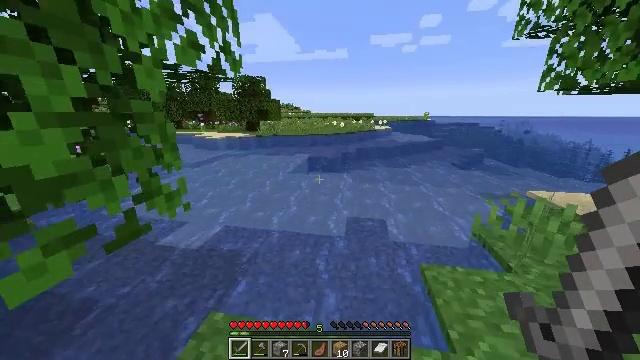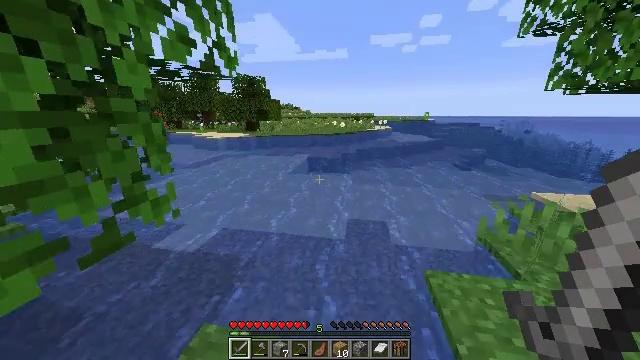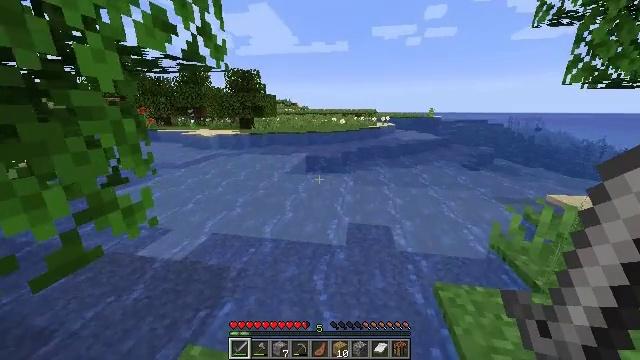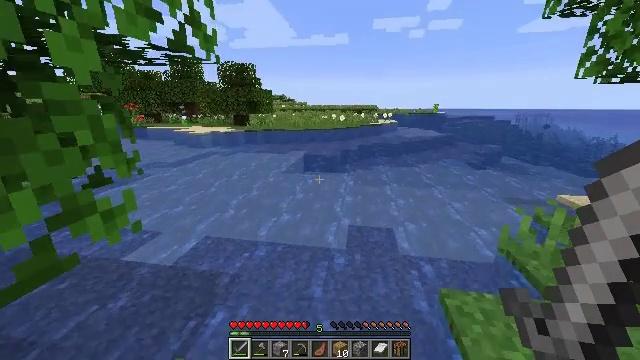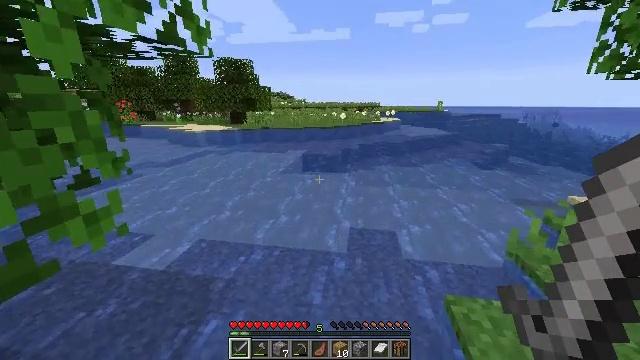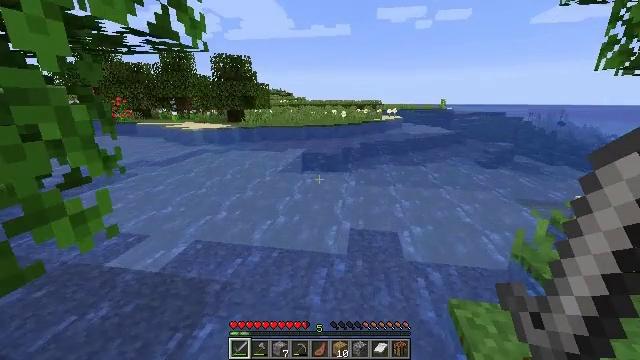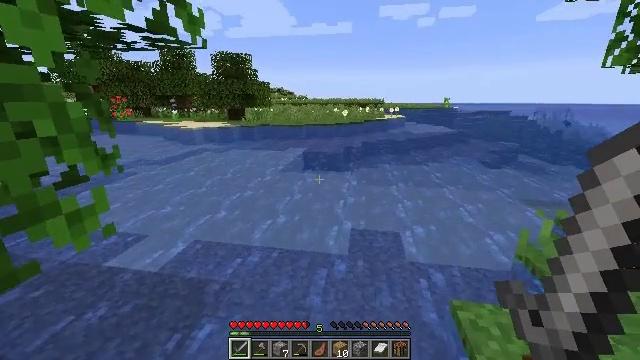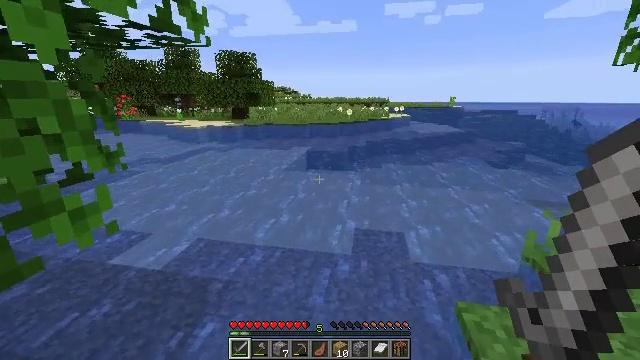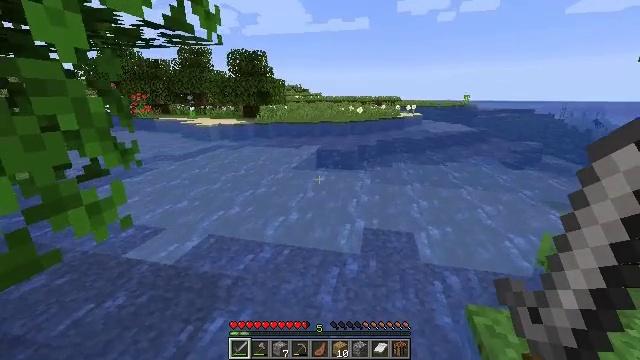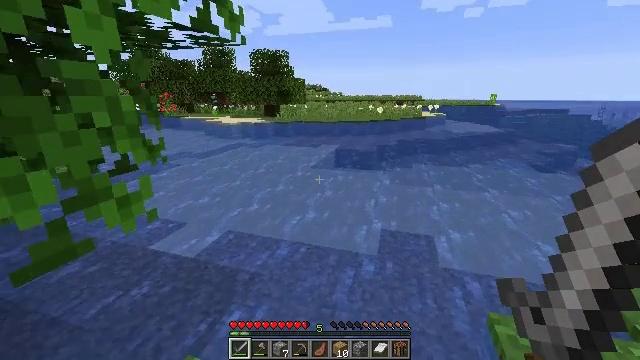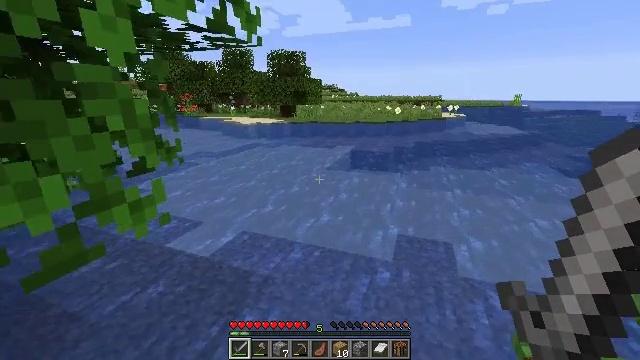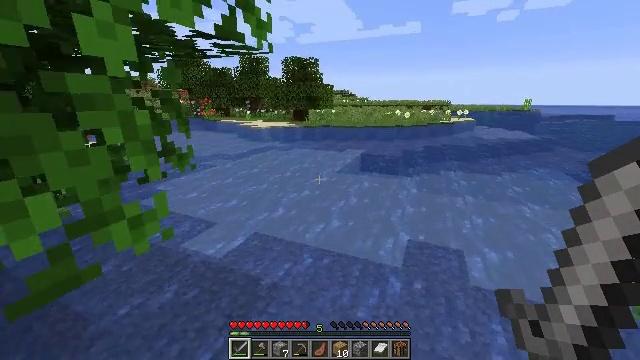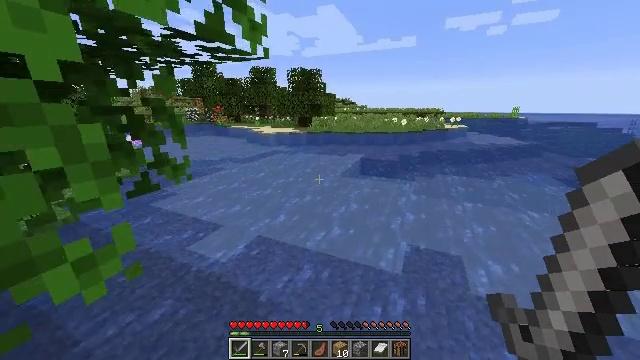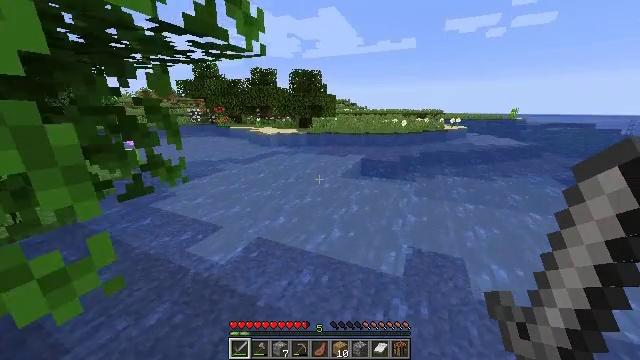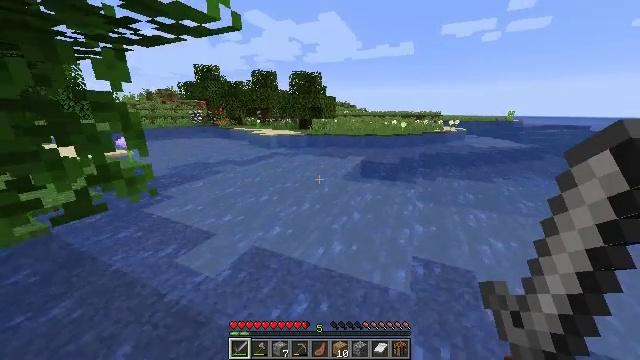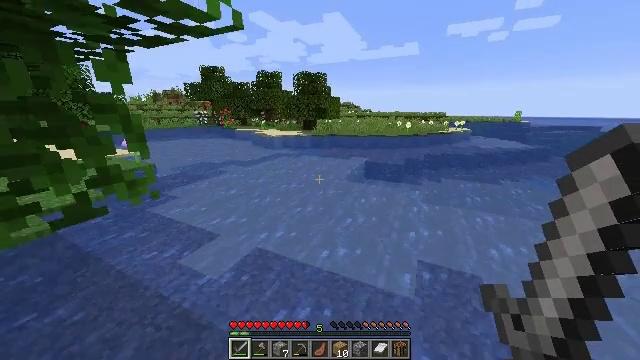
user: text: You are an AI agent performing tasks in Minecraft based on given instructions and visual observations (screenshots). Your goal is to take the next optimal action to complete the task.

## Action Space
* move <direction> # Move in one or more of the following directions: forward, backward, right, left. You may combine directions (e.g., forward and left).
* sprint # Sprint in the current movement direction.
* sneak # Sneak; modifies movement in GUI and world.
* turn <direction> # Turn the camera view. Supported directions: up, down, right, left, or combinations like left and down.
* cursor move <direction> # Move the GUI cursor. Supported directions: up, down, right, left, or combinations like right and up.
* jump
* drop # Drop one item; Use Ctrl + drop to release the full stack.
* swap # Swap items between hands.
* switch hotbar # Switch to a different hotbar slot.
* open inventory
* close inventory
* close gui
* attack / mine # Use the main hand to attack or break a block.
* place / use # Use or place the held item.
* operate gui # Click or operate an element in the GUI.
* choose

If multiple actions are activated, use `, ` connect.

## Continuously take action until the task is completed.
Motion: motion action
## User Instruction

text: Gather sugar cane for crafting.
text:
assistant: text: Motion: sprint
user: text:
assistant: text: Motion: sprint
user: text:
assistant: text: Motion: no_op
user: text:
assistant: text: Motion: no_op
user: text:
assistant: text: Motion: no_op
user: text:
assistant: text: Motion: no_op
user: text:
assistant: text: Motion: no_op
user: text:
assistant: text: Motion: turn left
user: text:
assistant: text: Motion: turn left
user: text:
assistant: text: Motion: move forward, sprint, turn left
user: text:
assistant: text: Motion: move forward, sprint, turn left
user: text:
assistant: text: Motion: move forward, sprint
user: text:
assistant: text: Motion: move forward, sprint
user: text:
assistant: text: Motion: move forward, sprint
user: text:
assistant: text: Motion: move forward, sprint, turn left
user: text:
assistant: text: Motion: move forward, sprint
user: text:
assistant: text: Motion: move forward, sprint
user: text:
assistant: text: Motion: move forward, sprint
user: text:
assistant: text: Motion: move forward, sprint, turn left
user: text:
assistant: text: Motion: move forward, sprint, turn left
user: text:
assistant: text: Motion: move forward, sprint, turn left
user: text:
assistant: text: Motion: move forward, sprint
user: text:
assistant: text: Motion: move forward, sprint, turn left
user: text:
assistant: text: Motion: move forward, sprint, turn left
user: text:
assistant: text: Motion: move forward, sprint, turn left
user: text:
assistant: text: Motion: move forward, sprint, turn left
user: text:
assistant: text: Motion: move forward, sprint
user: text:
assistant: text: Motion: move forward, sprint, turn left
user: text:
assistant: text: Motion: move forward, sprint
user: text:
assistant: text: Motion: move forward, sprint